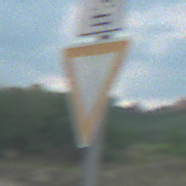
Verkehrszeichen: VorfahrtGewaehren
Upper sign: RichtungsangabeDurchPfeile9
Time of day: MorningAfternoon
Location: Outdoor (Nature)
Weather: PartlyCloudy
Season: NotSpecified
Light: Natural